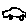
Label: car